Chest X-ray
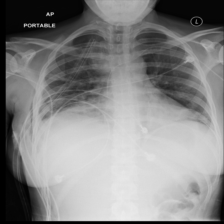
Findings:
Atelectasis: positive
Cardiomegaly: negative
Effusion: negative
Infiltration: negative
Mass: negative
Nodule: negative
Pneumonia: negative
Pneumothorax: negative
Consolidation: negative
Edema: negative
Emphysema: negative
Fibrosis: negative
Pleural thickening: negative
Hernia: negative